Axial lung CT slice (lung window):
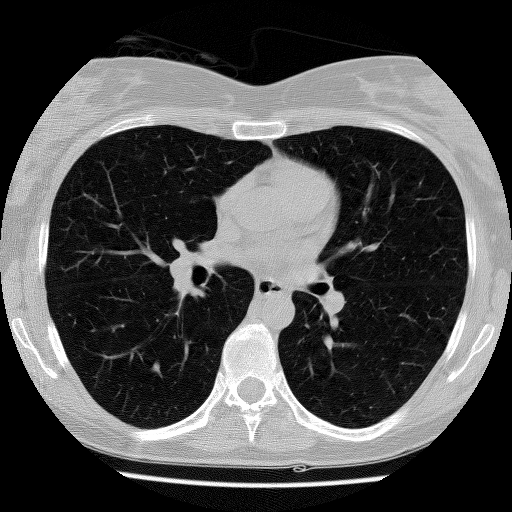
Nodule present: no